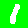
Digit: 1